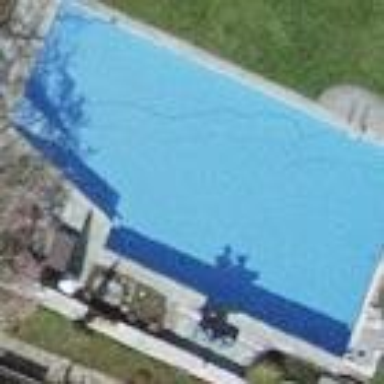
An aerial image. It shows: Swimming pool located in leisure land.